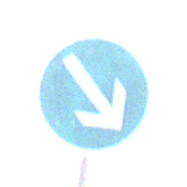
Verkehrszeichen: VorgeschriebeneVorbeifahrtRechts
Umgebung: Outdoor, Suburban
Tageszeit: MorningAfternoon
Wetter: PartlyCloudy
Licht: Natural
Jahreszeit: NotSpecified
Kontrast: HighContrast